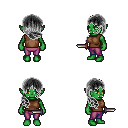
a pixel art fantasy rpg character, female body template, orc, green skin, brown sleeveless shirt, magenta pants, gray right-swept hairstyle, dagger, four views (front, back, left, right), 2x2 character sprite sheet, small pixel art, hard edges, no anti-aliasing